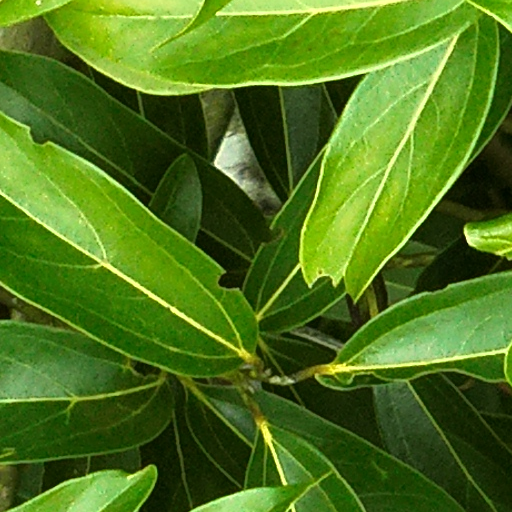
Species: Aiouea montana
GBIF accepted scientific name: Aiouea montana
Crown area (m\u00b2): 29.66